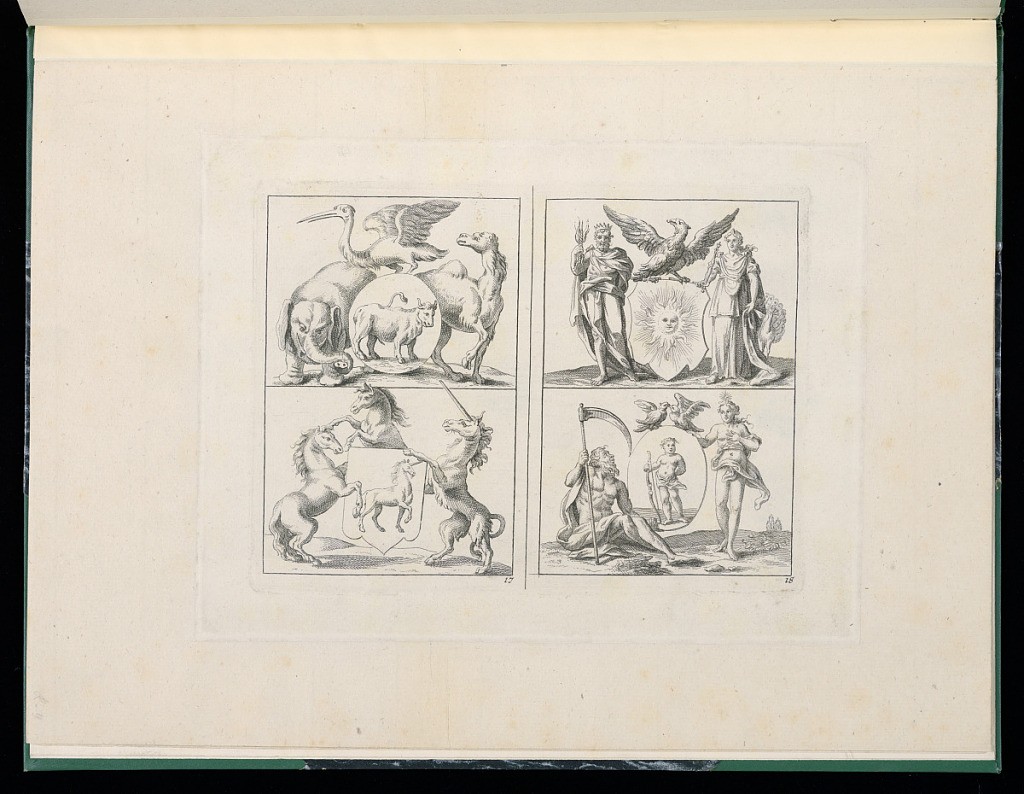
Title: Four Heraldic Achievements (Devices)
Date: late 17th–early 18th century
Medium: Etching on paper
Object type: Print
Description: Four designs for heraldic achievements (devises) featuring cartouches supported by animals, birds, and mythological figures. The plate is numbered.